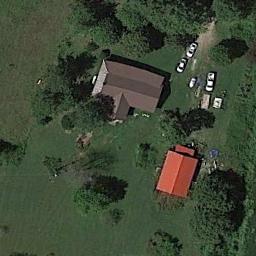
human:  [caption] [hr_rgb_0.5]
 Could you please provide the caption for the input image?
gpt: There are two buildings of different shapes and colors in the sparse residential .

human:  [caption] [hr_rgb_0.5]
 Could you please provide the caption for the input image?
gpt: There is a house by the road, With a few trees behind it .

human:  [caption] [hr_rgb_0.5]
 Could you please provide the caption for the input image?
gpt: In sparse residential areas there are several houses of different sizes and many green trees surrounded by grass .

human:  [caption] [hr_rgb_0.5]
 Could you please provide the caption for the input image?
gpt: The sparse residential is on the grass next to some trees .

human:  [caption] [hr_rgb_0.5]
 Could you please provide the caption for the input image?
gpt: A sparse residential area with a brown building and a red building .